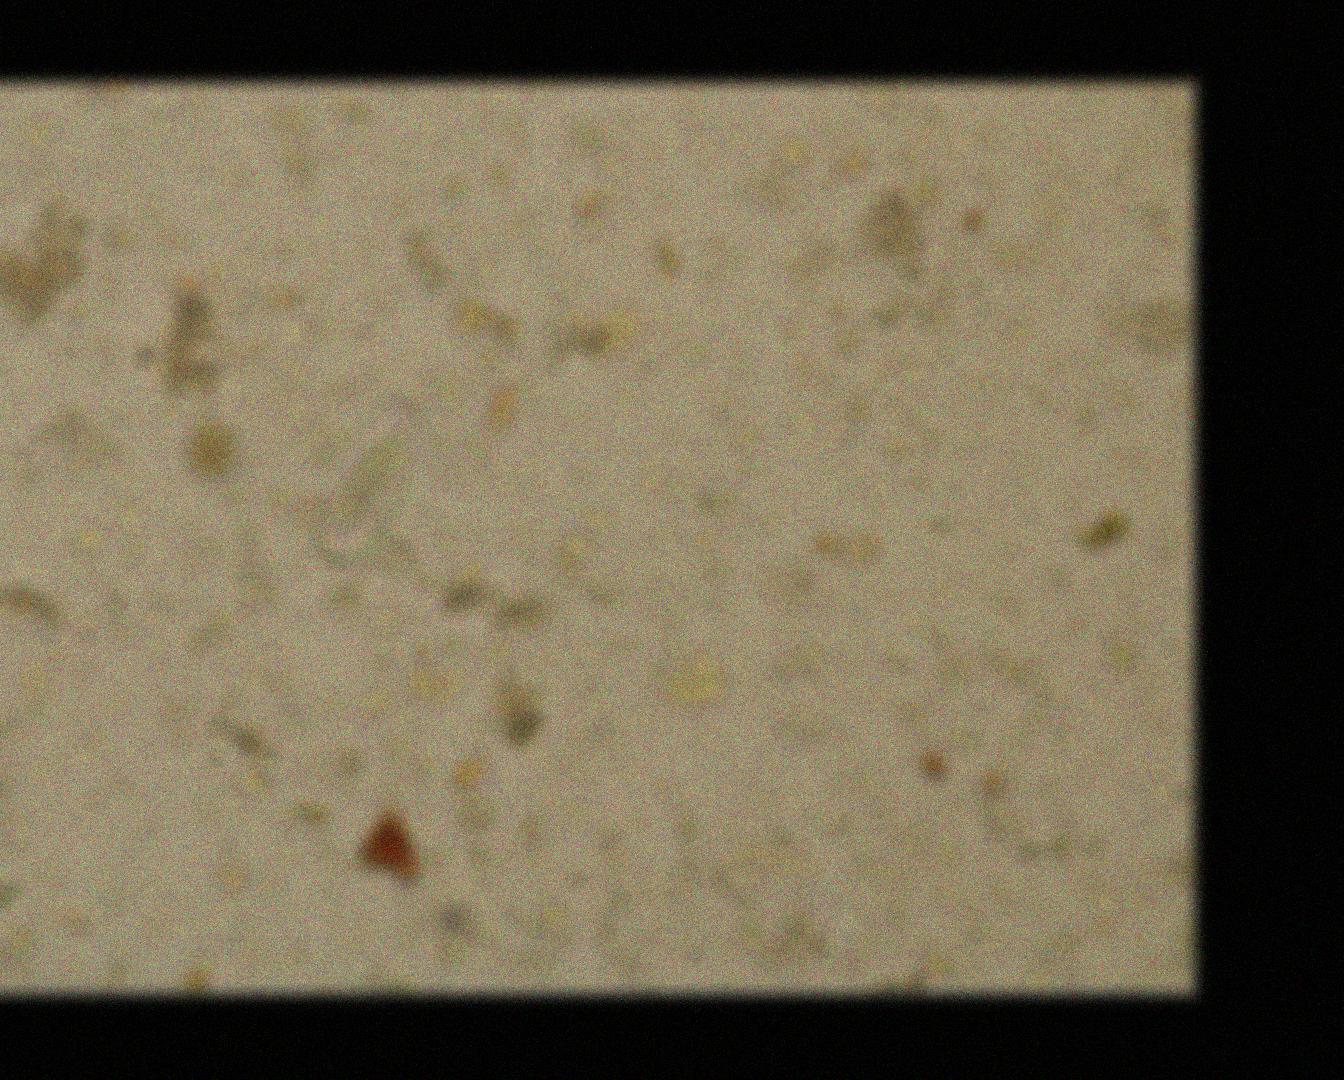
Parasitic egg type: Enterobius vermicularis